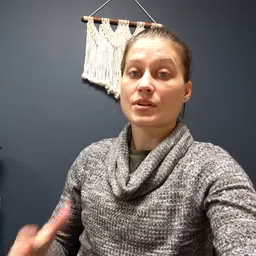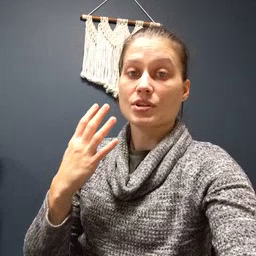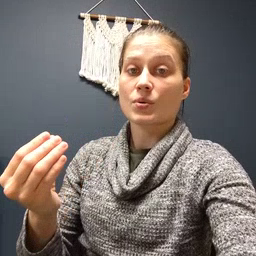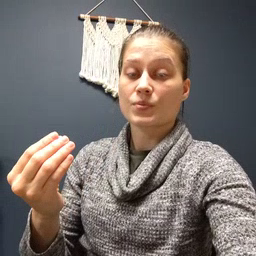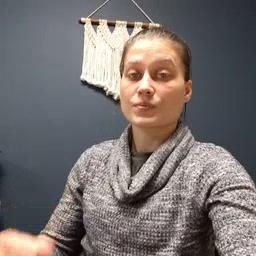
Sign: go